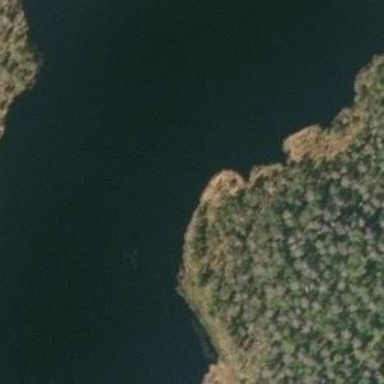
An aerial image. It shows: Lake with natural water.